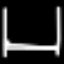
Label: bed